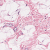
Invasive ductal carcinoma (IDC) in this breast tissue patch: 0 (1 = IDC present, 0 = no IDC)